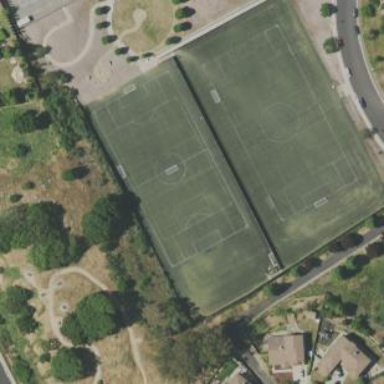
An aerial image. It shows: Soccer pitch for leisure land activities.